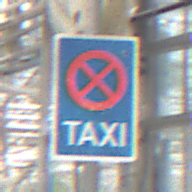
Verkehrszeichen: Taxenstand
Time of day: Midday
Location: Roofed (Special)
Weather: Overcast
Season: NotSpecified
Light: Natural